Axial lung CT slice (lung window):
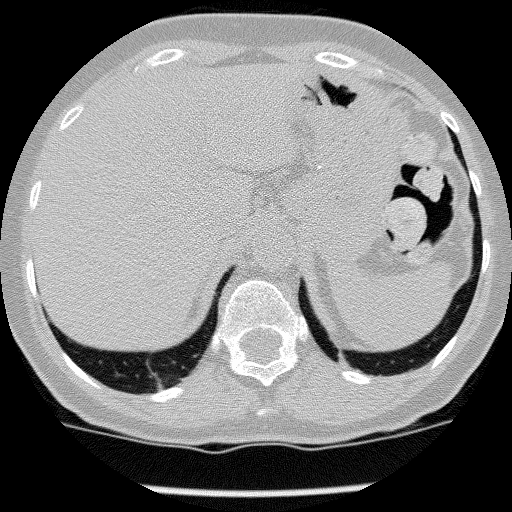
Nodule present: no